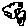
Label: cloud